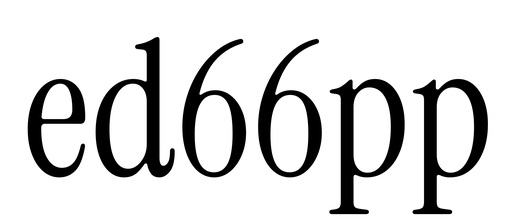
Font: InstrumentSerif-Regular